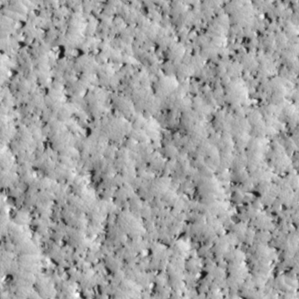
Label: non_frost